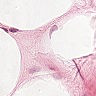
Metastatic tissue present: no